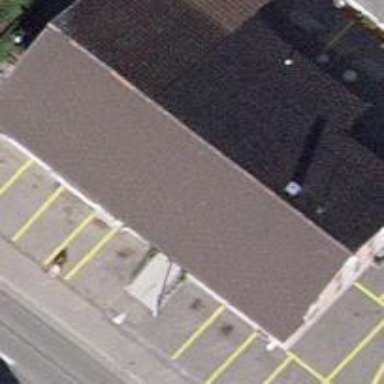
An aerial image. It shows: Bar.